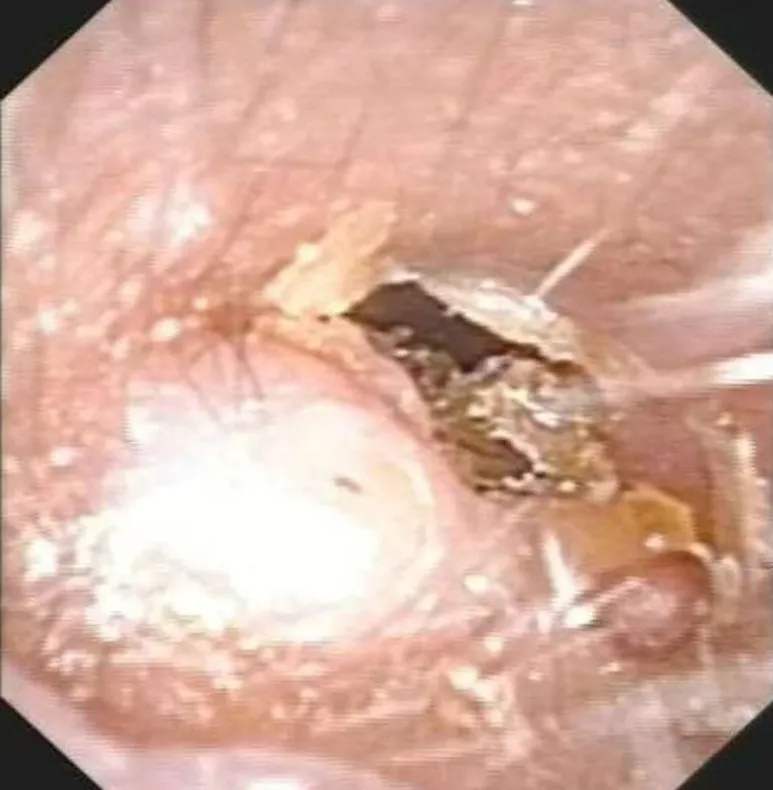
otoscopic findings of the posterior wall of the left auditory canal showing a mass; a normal tympanic membrane was seen.
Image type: endoscopy (airway_endoscopy)